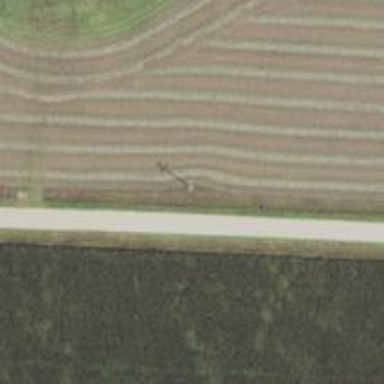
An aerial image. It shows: Power pole.